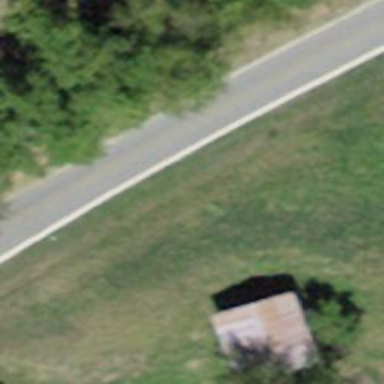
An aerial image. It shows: Bus stop along the road.